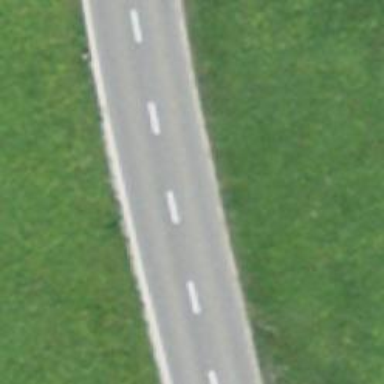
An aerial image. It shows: Secondary road with asphalt surface.